Current action and preconditions to check: trajectory_clear

Your task: For each precondition in the list above, predict whether it will hold at this action.

Consider the current scene as observed from the mobile robot's camera, and analyze the predicted future states of all dynamic agents (e.g., people, animals, vehicles, or any moving entities) within the NEXT SECOND.

IMPORTANT: Only answer "very likely" if you are absolutely certain—based on strong, clear evidence—that a dynamic agent will violate the precondition in the predicted future state. Do NOT answer "very likely" for unlikely, ambiguous, or low-probability risks.

Ask yourself for each precondition: Is there a high probability, with clear and convincing evidence, that the predicted future states of any dynamic agent will interfere with the predicted future state of the currently executing action within the NEXT SECOND, causing that precondition to fail?

Assess the risk level based on these predictions. Use "likely" or "very likely" if motions create a clear risk of interference.

Use "neutral" or "improbable" if agents are nearby but their predicted paths are clearly diverging or non-conflicting.

Failure Risk Categories: "very improbable", "improbable", "neutral", "likely", "very likely"

Answer Format: Output ONLY the probability_of_failure value from these categories: "very improbable", "improbable", "neutral", "likely", "very likely"

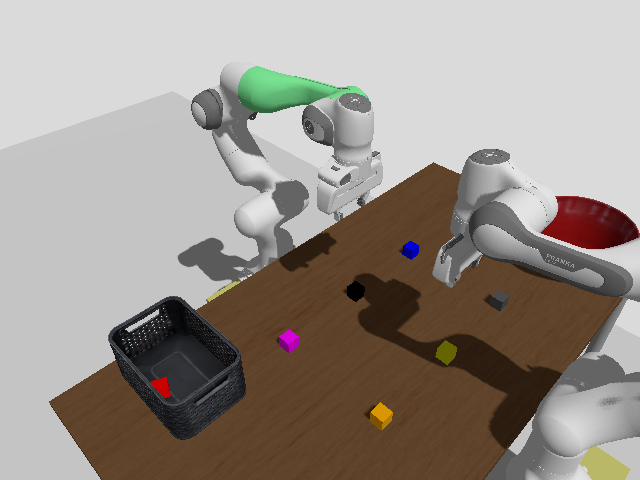

Answer: very improbable